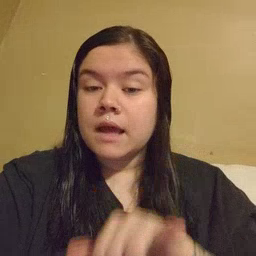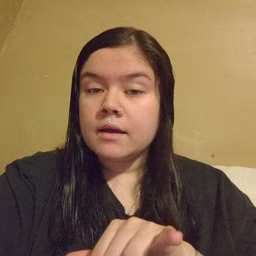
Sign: stay